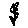
Label: flower